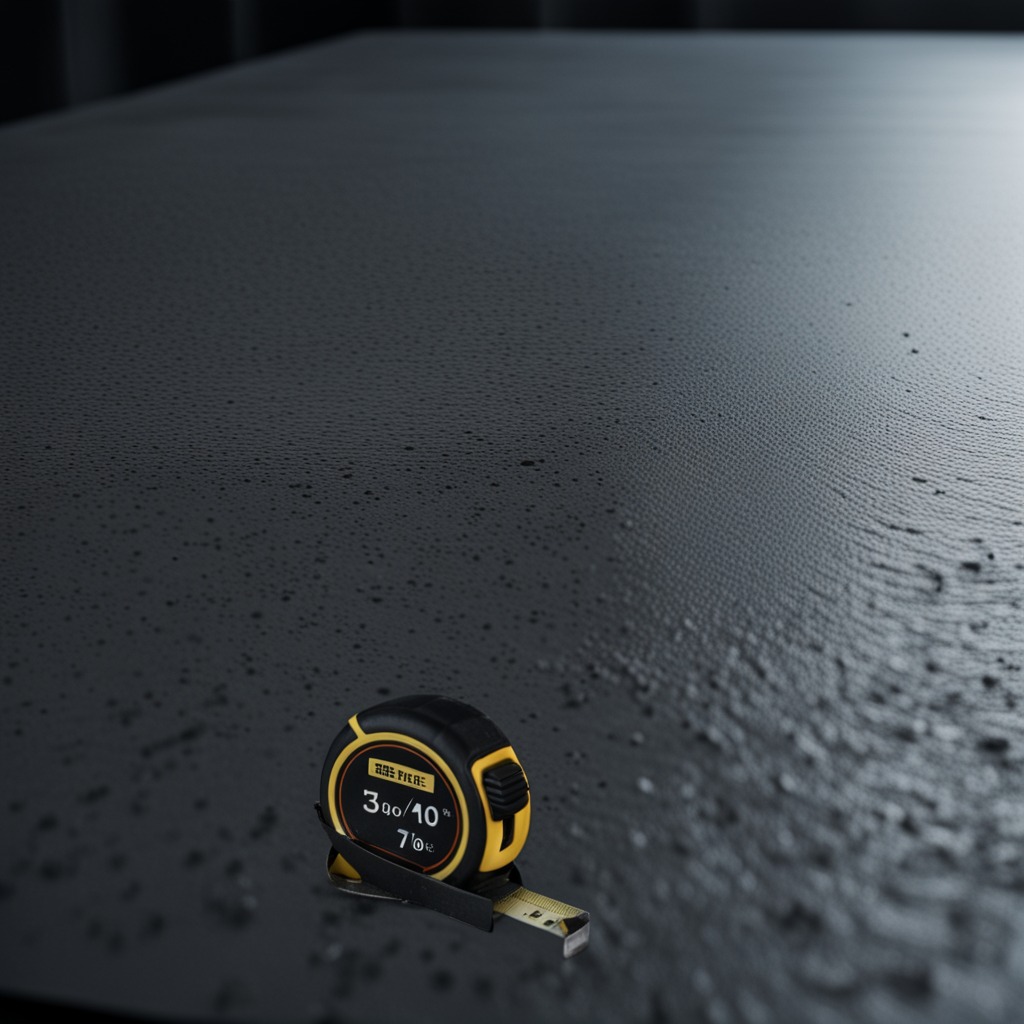
A measuring tape is lying on a clean granite table inside a workshop at night.